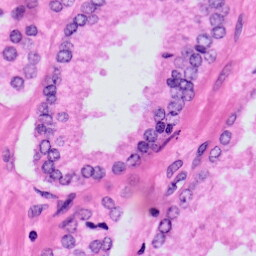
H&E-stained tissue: Prostate